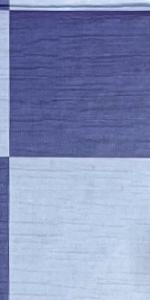
Label: Empty